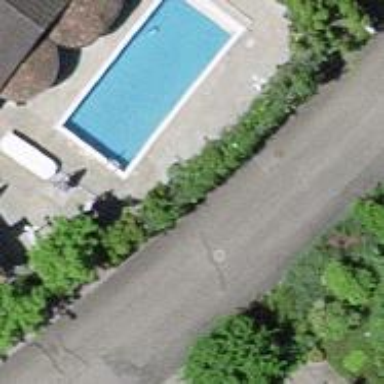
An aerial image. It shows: Swimming pool located in leisure land.